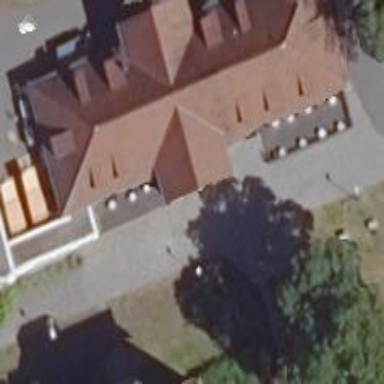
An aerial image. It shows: Café.